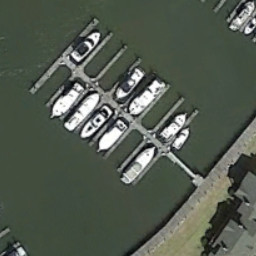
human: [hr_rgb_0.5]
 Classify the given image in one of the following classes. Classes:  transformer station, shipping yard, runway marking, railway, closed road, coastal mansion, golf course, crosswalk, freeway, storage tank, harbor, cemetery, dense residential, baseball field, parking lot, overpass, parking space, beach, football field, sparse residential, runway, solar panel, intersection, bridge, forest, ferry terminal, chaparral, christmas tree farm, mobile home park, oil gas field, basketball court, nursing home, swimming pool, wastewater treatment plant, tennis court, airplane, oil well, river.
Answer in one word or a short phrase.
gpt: ferry terminal